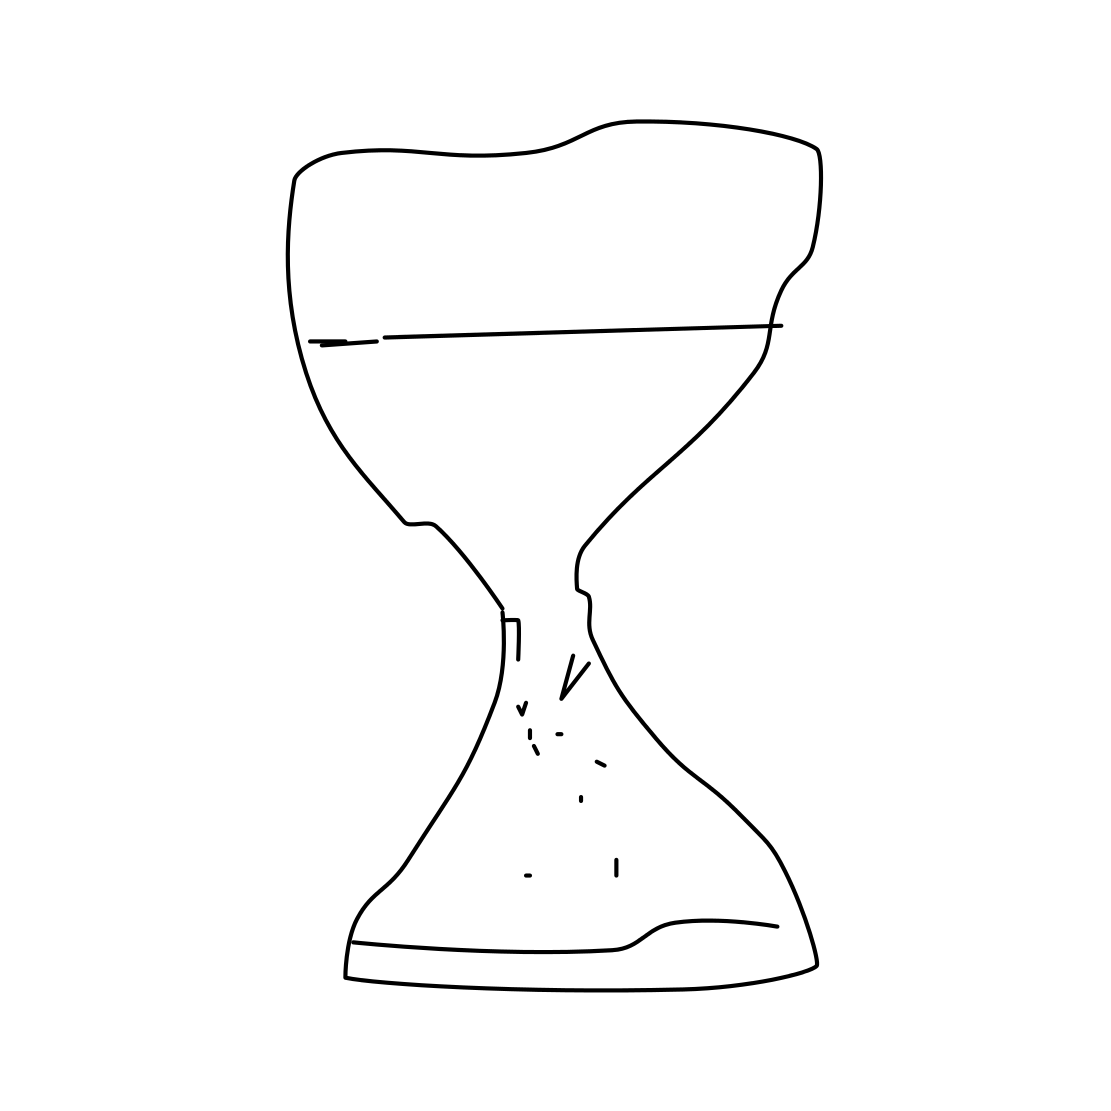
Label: hourglass